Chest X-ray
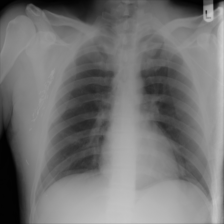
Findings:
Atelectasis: negative
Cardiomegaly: negative
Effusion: negative
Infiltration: negative
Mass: negative
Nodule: negative
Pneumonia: negative
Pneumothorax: negative
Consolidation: negative
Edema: negative
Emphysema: negative
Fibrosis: negative
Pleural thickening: negative
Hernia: negative